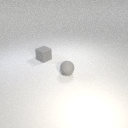
small gray rubber cube behind small gray rubber sphere